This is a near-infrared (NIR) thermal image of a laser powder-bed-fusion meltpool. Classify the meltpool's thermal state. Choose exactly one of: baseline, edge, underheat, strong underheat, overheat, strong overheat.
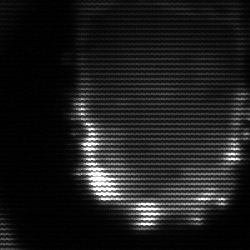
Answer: baseline